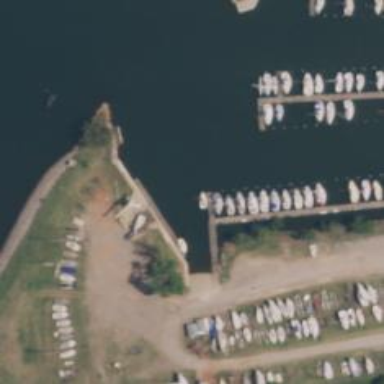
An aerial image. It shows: Pier with mooring facilities.